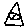
Label: triangle